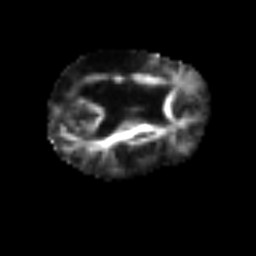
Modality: FA
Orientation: axial
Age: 65
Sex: female
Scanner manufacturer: siemens
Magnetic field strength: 3 T
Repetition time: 3.2 s
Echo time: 0.081 s